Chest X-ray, PA view. Patient: 56 years old, sex F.
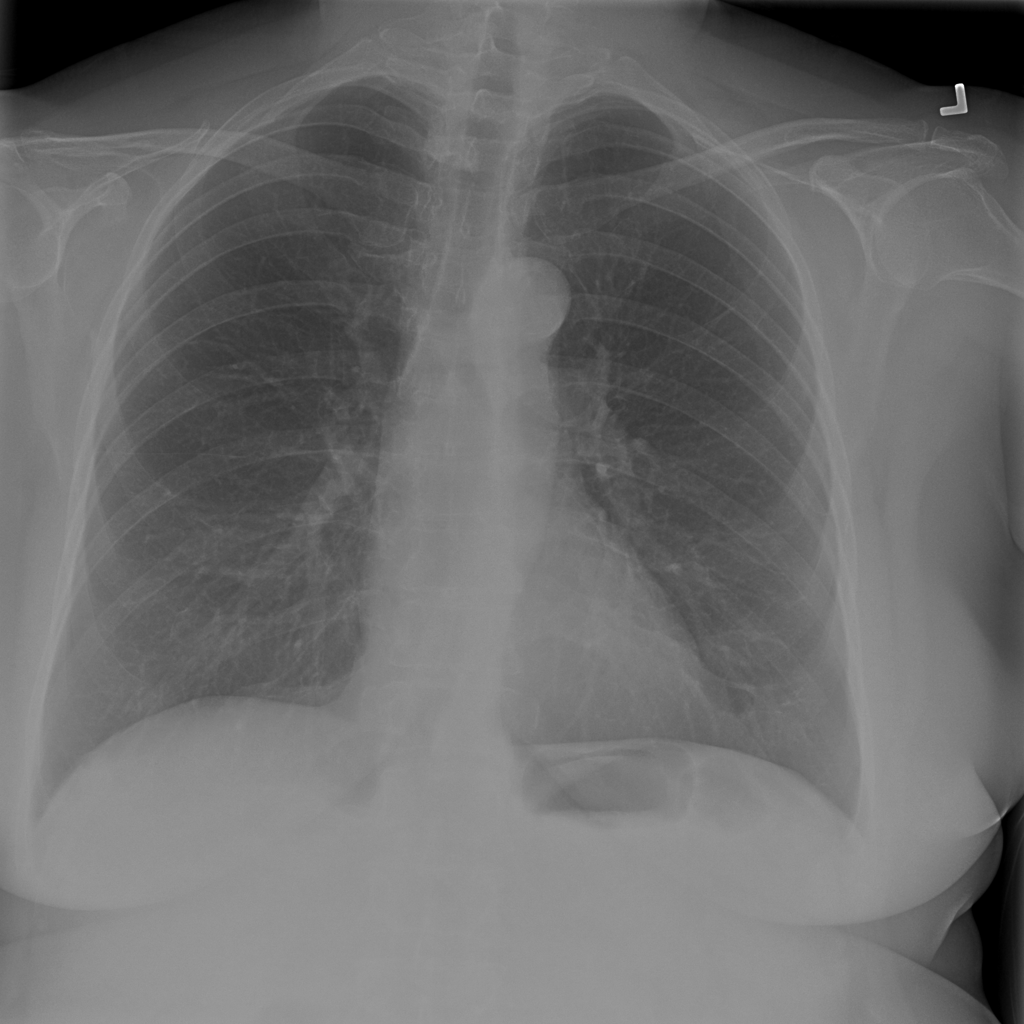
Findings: No Finding